Question: ## Problem and source code
I'm trying to create '<div>'s within another '<div>' at the click of a button. When the button is clicked, a new inner '<div>' is created (within the outer '<div>') with a unique id. I have this part working but here's where I'm running into an issue: I want each inner '<div>' to have a random 'margin-top'.
### Javascript
'''
function pressButton() {
number += 1;
makeDiv(number);
};
function makeDiv(x) {
var innerDiv = document.createElement("innerDiv" + x);
outer.appendChild(innerDiv);
innerDiv.setAttribute("style", "margin-top:" + Math.floor(Math.random()*51) + ";display:inline-block;width:48px;height:48px;background-color:#000;");
};
'''
### CSS:
'''
#outer {
position:absolute;
white-space:nowrap;
height:118px;
overflow:auto;
width:100%;
padding:2px;
}
'''
## Result (after button is clicked 4 times)
'''
<div id="outer">
<innerDiv1 style="margin-top:15;display:inline-block;width:48px;height:48px;background-color:#000;"></innerDiv1>
<innerDiv2 style="margin-top:23;display:inline-block;width:48px;height:48px;background-color:#000;"></innerDiv2>
<innerDiv3 style="margin-top:37;display:inline-block;width:48px;height:48px;background-color:#000;"></innerDiv3>
<innerDiv4 style="margin-top:0;display:inline-block;width:48px;height:48px;background-color:#000;"></innerDiv4>
</div>
'''
The result (which I got from inspecting the inner elements in my browser) looks like everything worked - all the 'margin-top's are random like I wanted. However, the visual result is this:

As you can see, the black inner '<div>'s all have the same 'margin-top'. What am I doing wrong? How can I make the created '<div>'s all have random 'margin-top's?
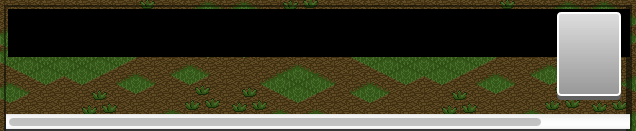
Answer: # Live Demo
## Description
This happens, because you set the 'display:inline-block;' property. This makes them all to be in one line, so they will allign to the 'innerDivx' that has the highest 'margin-top'.
Delete the 'display:inline-block;' property and give them 'float:left;'. If you want to keep the gap between them, also add 'margin-left:5px;'. And don't forget that 'margin-top''s value needs a unit. I think you wanted to use 'px'.
Also '<innerDivx>' is not a valid HTML tag. You should change them to a '<div>' and use 'innerDivx' as an id attribute. Also your tags use almost the same CSS styles so you should put the same ones to a class and add the class instead.
## Full solution code
### HTML
'''
<button id="button1">Add box</button>
<div id="outer"></div>
'''
### JavaScript
'''
var number = 0;
document.getElementById("button1").addEventListener("click", pressButton, false);
function pressButton() {
++number;
makeDiv(number);
};
function makeDiv(x) {
var innerDiv = document.createElement("div");
outer.appendChild(innerDiv);
innerDiv.className += " box";
innerDiv.setAttribute("id", "innerDiv" + x);
innerDiv.setAttribute("style", "margin-top:" + Math.floor(Math.random()*51) + "px;");
};
'''
### CSS
'''
#outer {
position: absolute;
white-space: nowrap;
height: 118px;
overflow: auto;
width: 100%;
padding: 2px;
}
.box {
float: left;
width: 48px;
height: 48px;
background-color: #000;
margin-left: 5px;
}
'''